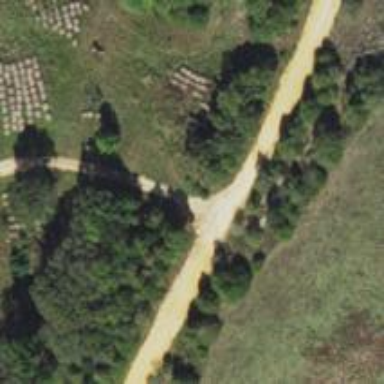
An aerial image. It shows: Unclassified road.